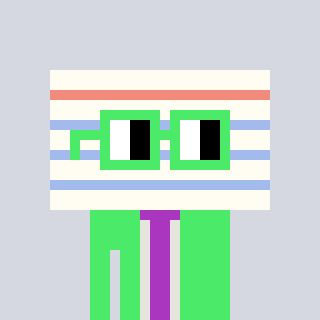
a pixel art character with square light green glasses, a empty notebook page-shaped head and a teal-colored body on a cool background